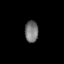
Tissue: lung
Cell type: Endothelial cells
Senescence score: 0.5843
Nuclear area (px): 280
Mean DAPI intensity: 118.371